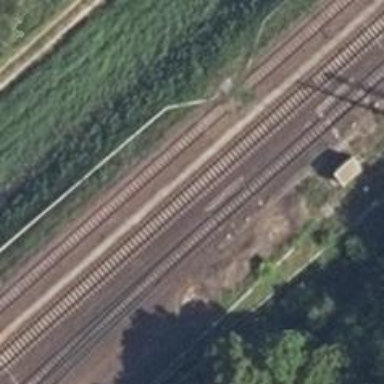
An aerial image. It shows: Railway switch with the turnout on the left side.